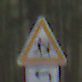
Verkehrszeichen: KinderLinks
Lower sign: RichtungsangabeDurchPfeile2
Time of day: Midday
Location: Outdoor (Nature)
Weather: Overcast
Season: NotSpecified
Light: Natural